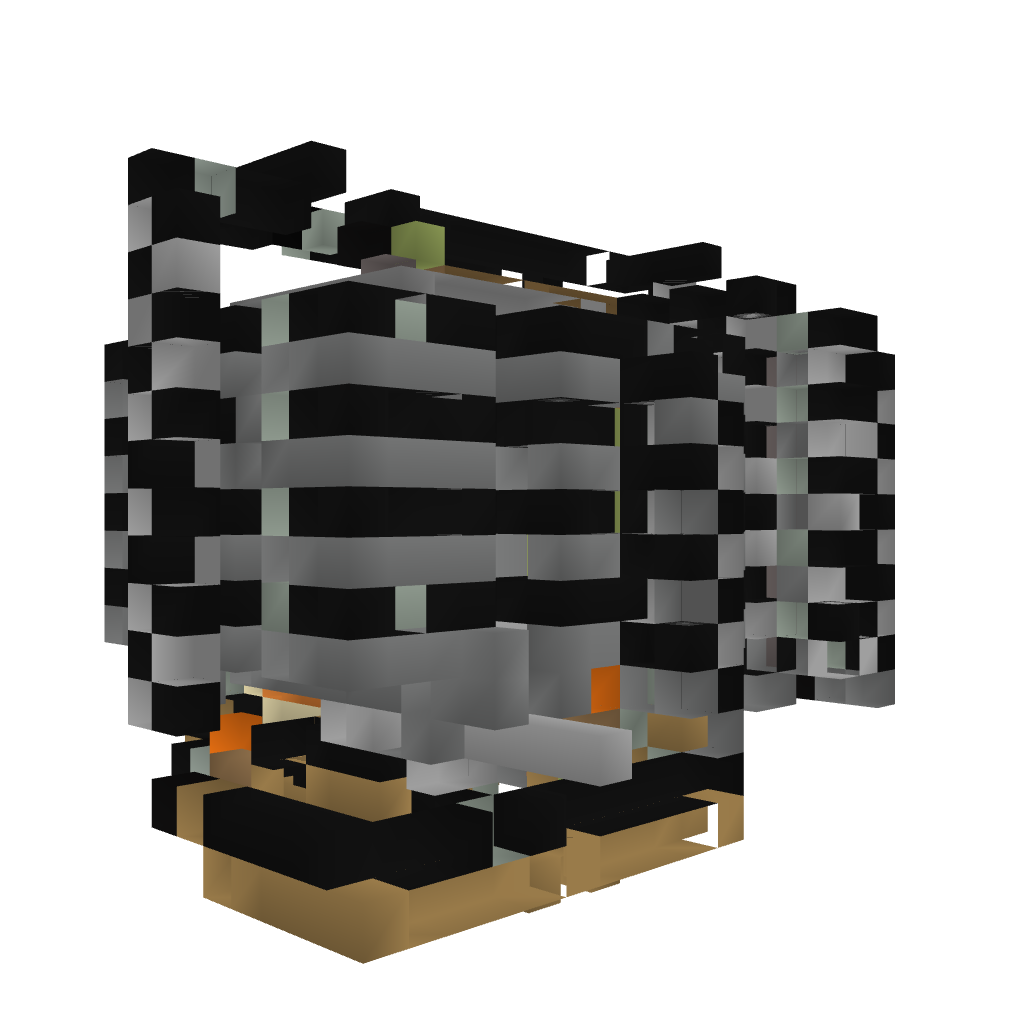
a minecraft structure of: Elykdez's Timbercutter (Semi-Auto Tree Farm)